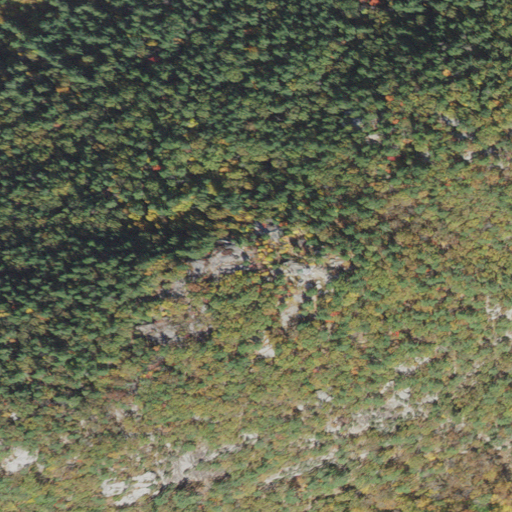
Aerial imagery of mountain in New Hampshire named Mount Pawtuckaway South Peak containing evergreen forest, deciduous forest, pasture, and mixed forest